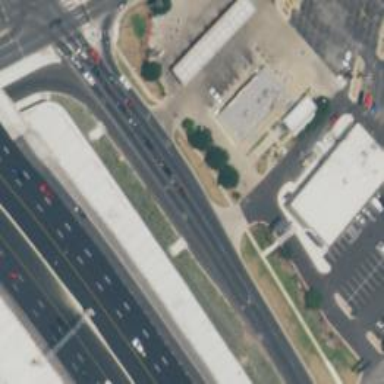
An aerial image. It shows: Secondary road with asphalt surface and frontage road.